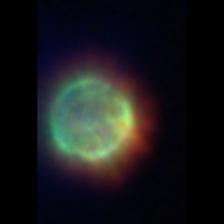
Taxon: Centric
Group: Diatoms